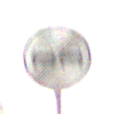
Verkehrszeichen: EndeUeberholverbot
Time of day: Midday
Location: Outdoor (Nature)
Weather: Overcast
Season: NotSpecified
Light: Natural